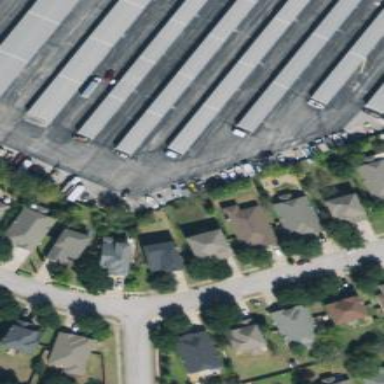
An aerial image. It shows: Building used for storage rental.